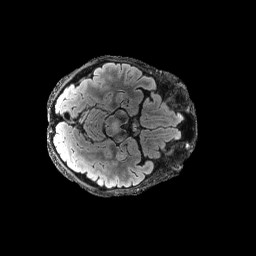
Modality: FLAIR
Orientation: axial
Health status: ill
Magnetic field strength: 3 T